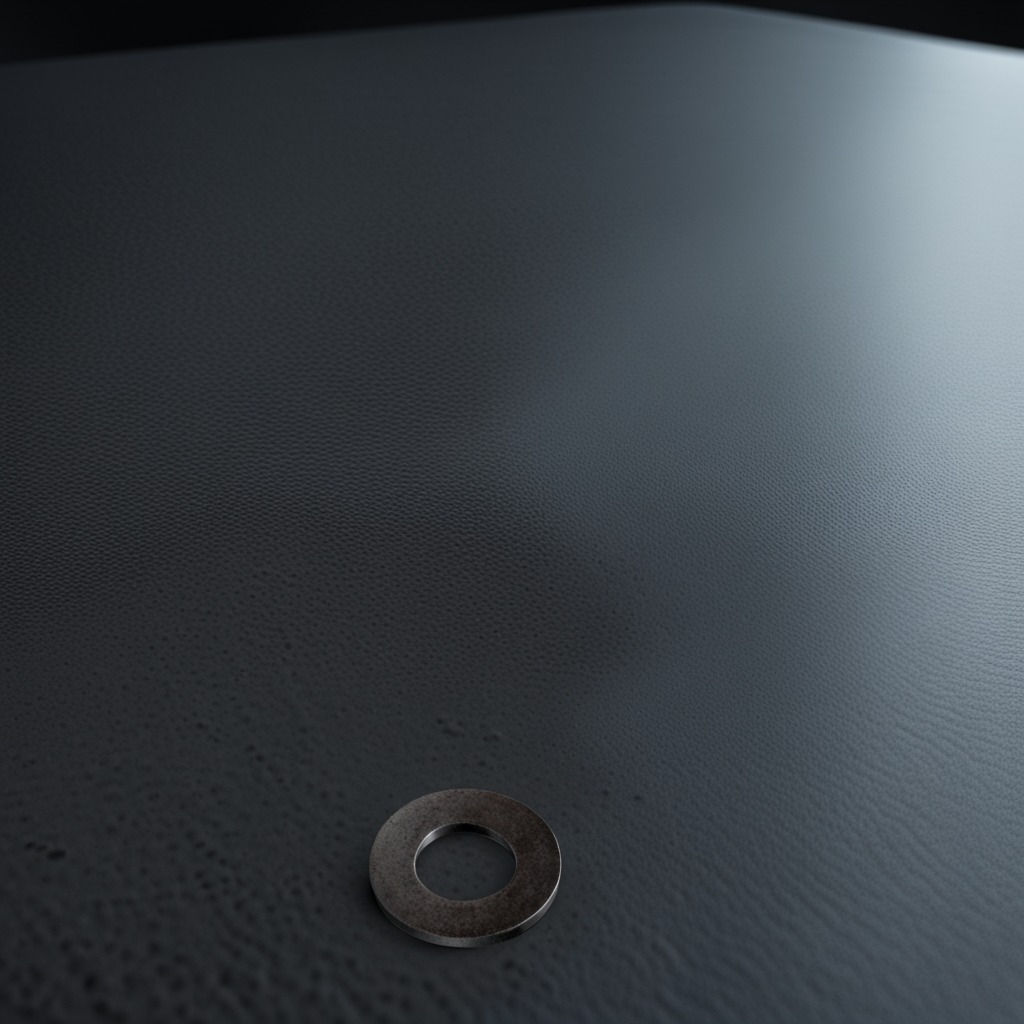
A flat metal washer is lying on a clean granite table inside a workshop at night.